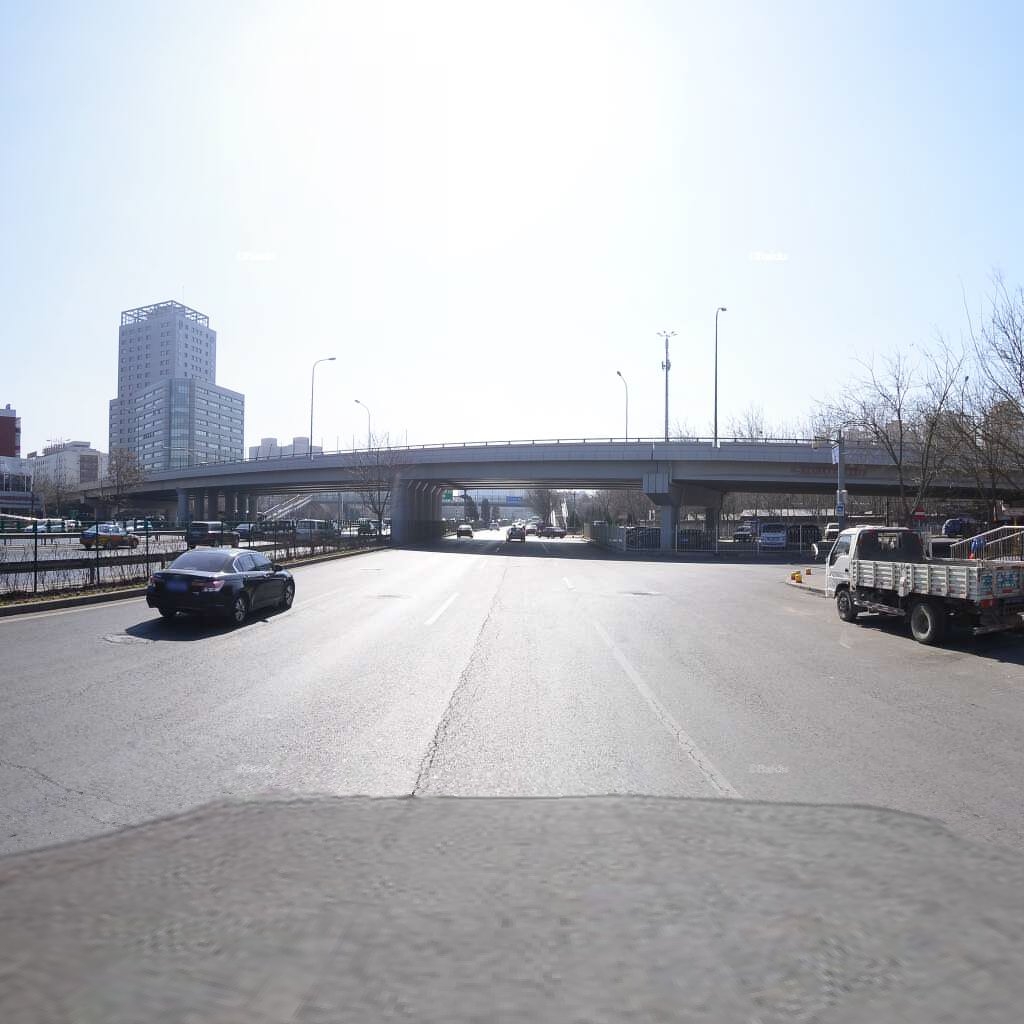
Region: Haidian
Road damage annotations: longitudinal crack, transverse crack, transverse crack, manhole cover, manhole cover, longitudinal crack